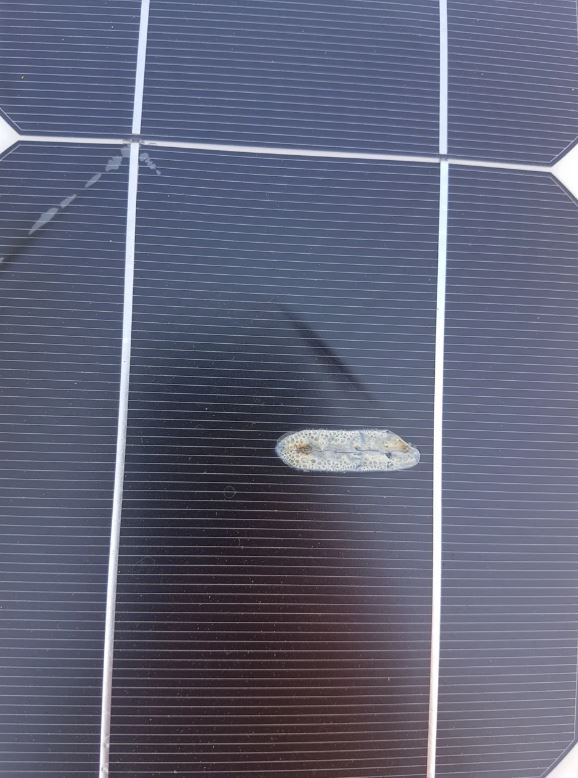
Label: Electrical-damage